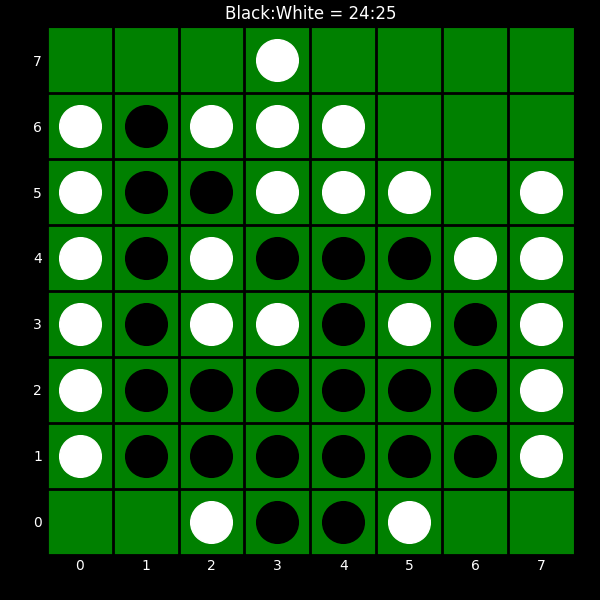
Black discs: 24
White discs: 25